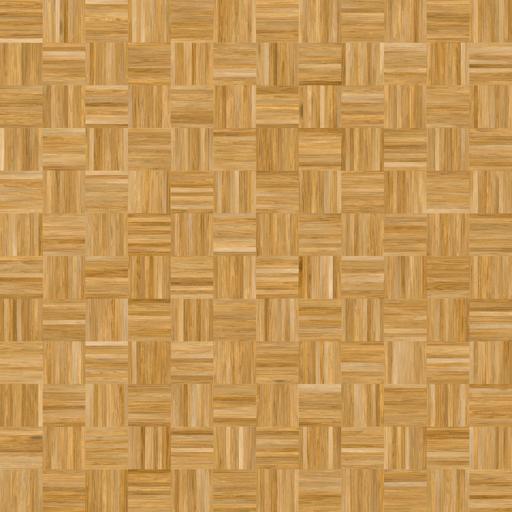
Tags: floor flooring parquet wood